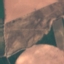
Land use / land cover: AnnualCrop